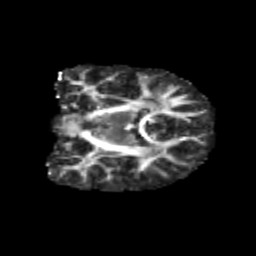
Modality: FA
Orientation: coronal
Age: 11
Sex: male
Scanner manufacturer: siemens
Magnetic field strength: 3 T
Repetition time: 3.8 s
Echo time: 0.07 s